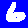
Digit: 6